Interaction volume radius: 5 \u00c5
Interaction volume height: 35 \u00c5
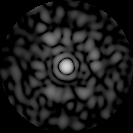
Disorder parameter: 0.8306